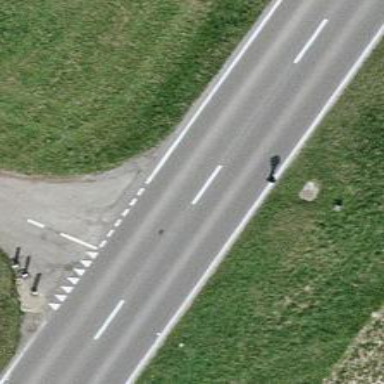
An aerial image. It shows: Primary highway with designated cycle lane on both sides.